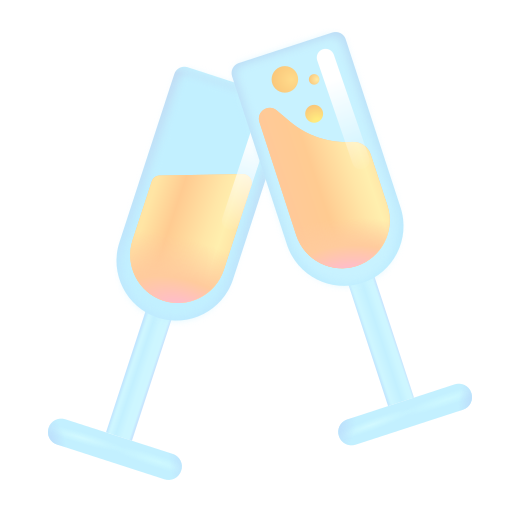
clinking glasses color